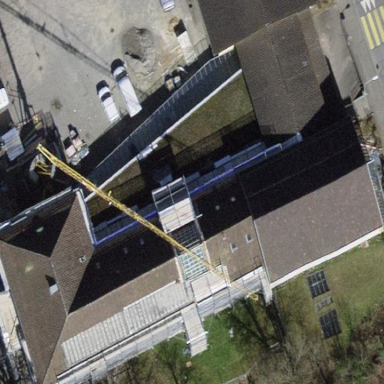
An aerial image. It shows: School building.